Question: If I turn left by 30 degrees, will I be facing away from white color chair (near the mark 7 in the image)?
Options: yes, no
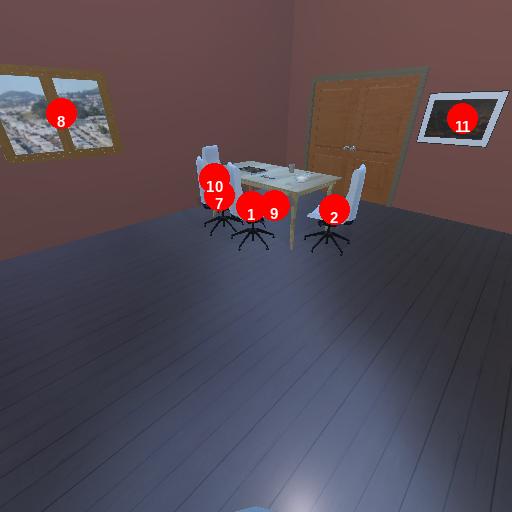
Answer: yes